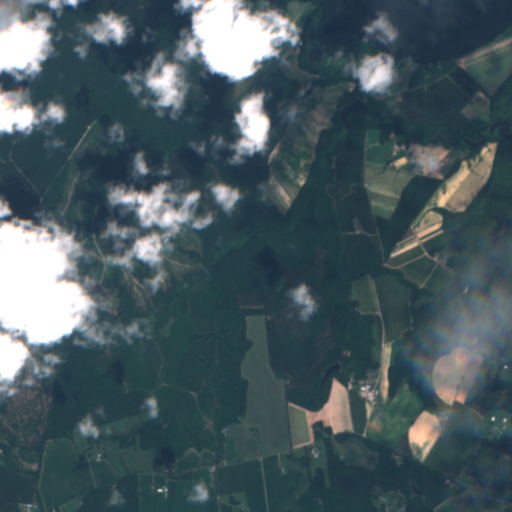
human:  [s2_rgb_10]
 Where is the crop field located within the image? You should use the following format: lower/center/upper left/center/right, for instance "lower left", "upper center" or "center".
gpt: The crop field is located in the lower right of the image.
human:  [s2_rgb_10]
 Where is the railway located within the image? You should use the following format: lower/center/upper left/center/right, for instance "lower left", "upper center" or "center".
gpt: The railway is located in the upper of the image.
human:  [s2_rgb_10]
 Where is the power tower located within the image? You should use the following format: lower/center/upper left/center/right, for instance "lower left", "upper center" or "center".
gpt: There is no power tower in the image.